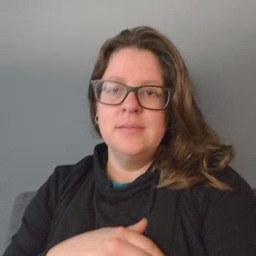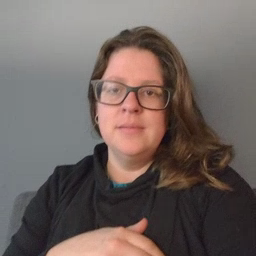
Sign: donkey